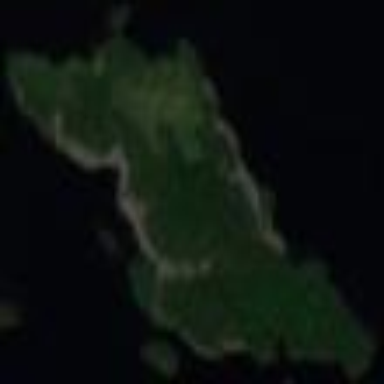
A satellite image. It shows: Islet.